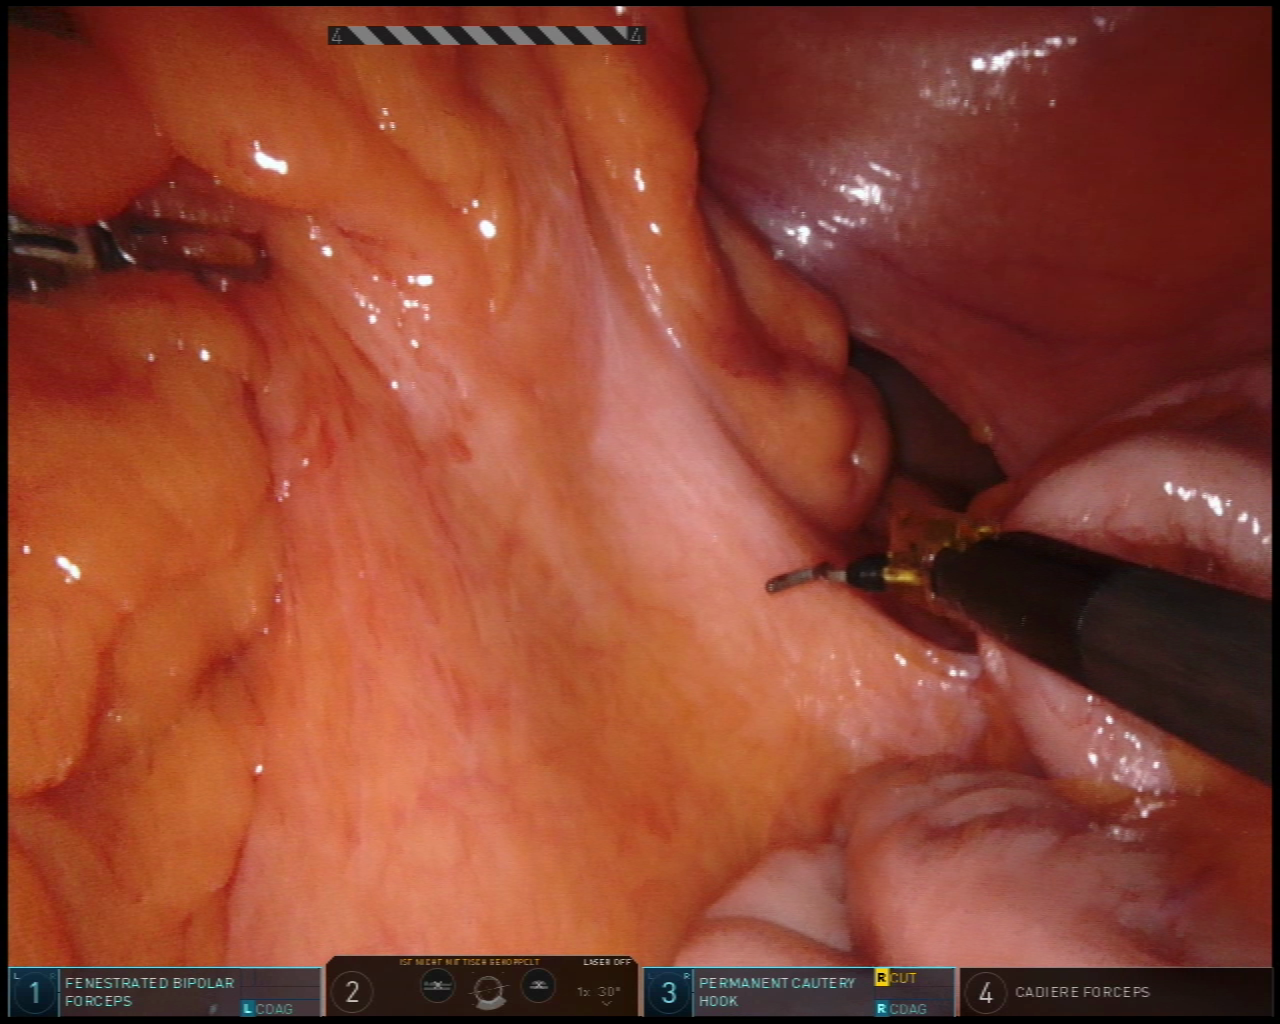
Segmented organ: abdominal_wall
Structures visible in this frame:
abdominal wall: yes
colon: no
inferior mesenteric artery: no
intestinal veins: no
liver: no
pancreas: no
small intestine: yes
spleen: no
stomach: no
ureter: no
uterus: no
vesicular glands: no